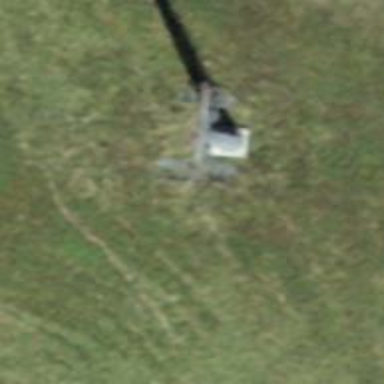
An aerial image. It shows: Pylon for aerialway.